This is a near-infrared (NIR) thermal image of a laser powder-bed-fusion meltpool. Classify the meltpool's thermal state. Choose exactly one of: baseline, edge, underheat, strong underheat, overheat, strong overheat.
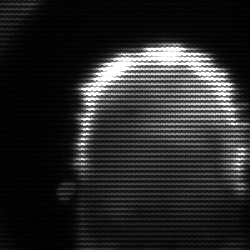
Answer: baseline